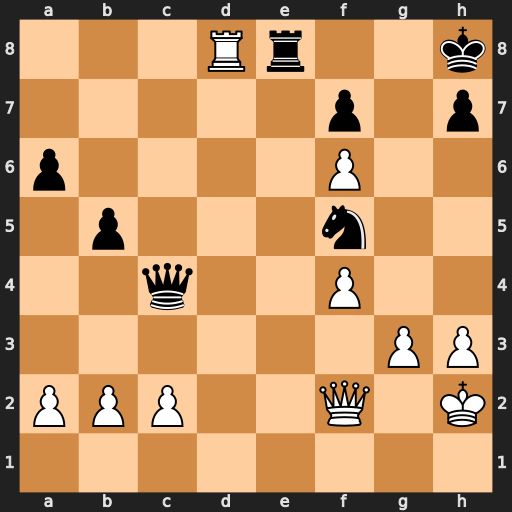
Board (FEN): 3Rr2k/5p1p/p4P2/1p3n2/2q2P2/6PP/PPP2Q1K/8
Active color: w
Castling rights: -
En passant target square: -
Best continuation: Rxe8#